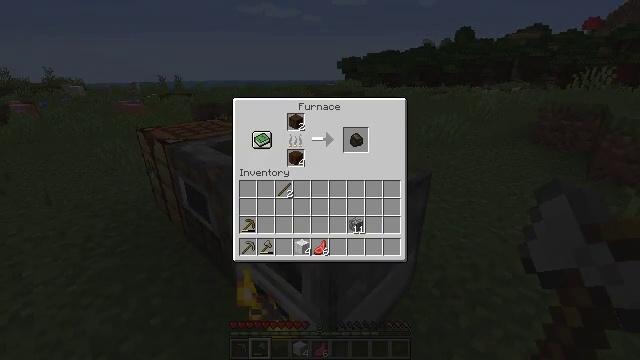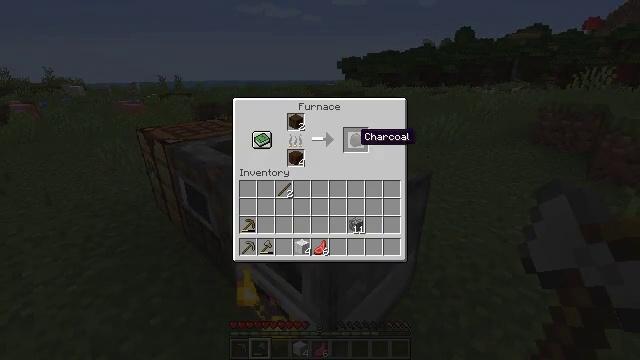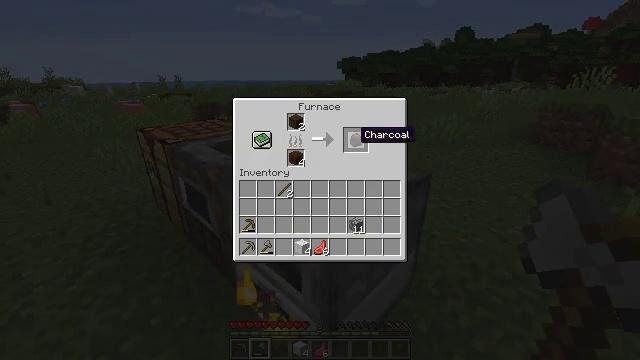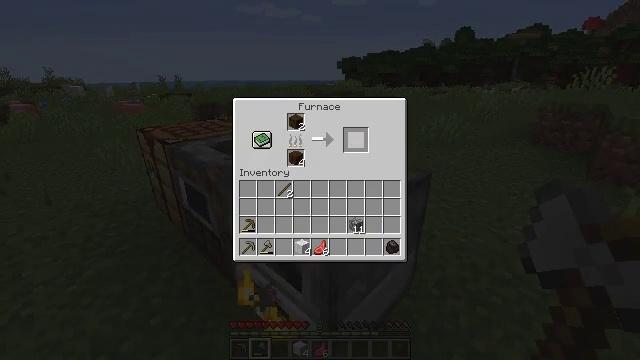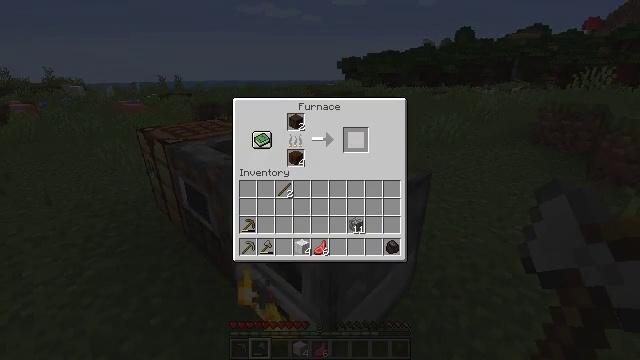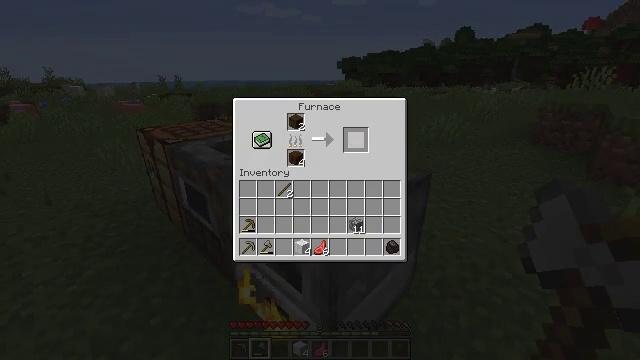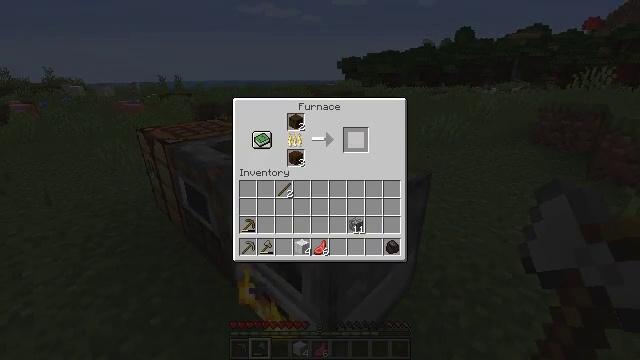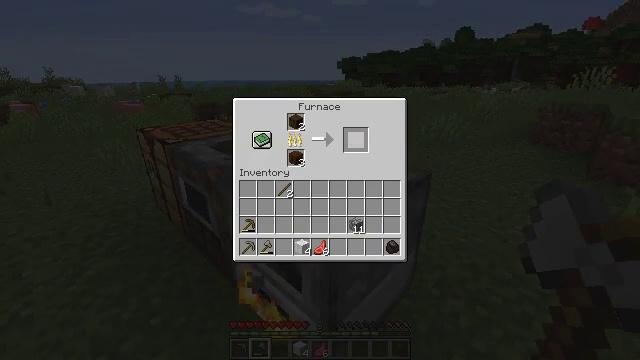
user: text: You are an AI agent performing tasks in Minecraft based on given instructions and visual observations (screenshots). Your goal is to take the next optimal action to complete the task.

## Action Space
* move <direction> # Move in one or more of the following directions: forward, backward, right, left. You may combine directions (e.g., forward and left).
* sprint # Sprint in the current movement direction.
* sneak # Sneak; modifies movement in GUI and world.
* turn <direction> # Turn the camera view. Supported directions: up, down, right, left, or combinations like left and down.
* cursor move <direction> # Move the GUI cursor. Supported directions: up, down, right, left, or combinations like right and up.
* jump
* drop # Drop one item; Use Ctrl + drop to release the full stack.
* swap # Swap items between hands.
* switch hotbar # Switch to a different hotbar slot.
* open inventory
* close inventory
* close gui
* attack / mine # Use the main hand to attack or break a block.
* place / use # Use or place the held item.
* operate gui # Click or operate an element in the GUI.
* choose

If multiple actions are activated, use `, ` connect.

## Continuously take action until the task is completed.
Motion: motion action
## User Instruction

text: Cook wood logs in the furnace to make charcoal.
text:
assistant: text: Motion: sneak
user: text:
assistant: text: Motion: sneak
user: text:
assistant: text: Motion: sneak, operate gui
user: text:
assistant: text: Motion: sneak, operate gui
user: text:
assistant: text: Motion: sneak, operate gui
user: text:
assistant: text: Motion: no_op
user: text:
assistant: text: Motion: no_op
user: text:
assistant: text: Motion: no_op